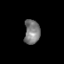
Tissue: skin
Cell type: Epithelial cells
Senescence score: 0.2552
Nuclear area (px): 370
Mean DAPI intensity: 125.059